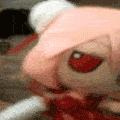
Label: anime